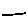
Label: line